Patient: sex M, age 75
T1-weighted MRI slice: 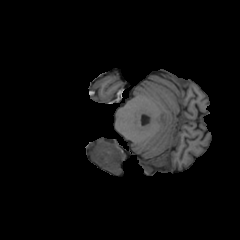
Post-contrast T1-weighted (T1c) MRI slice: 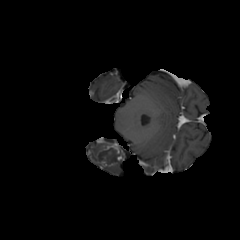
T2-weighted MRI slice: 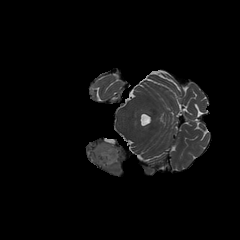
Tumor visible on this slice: yes
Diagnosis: Glioblastoma, IDH-wildtype
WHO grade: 4